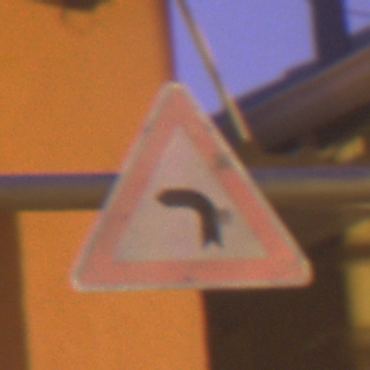
Verkehrszeichen: KurveLinks
Umgebung: Outdoor, Urban
Tageszeit: Night
Wetter: Clear
Licht: Artificial
Jahreszeit: NotSpecified
Kontrast: HighContrast